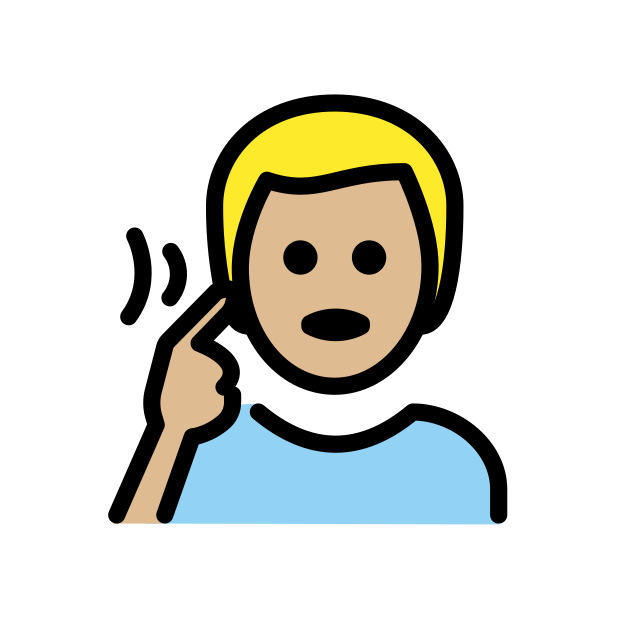
deaf man: medium-light skin tone